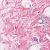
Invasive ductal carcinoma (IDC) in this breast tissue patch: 0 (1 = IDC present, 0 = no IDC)